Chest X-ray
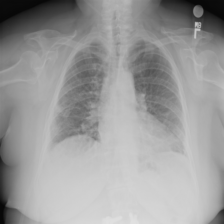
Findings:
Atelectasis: negative
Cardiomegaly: negative
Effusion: negative
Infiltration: negative
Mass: negative
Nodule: negative
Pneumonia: negative
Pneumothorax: negative
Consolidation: negative
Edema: negative
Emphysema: negative
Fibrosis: negative
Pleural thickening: negative
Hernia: negative